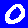
Digit: 0